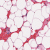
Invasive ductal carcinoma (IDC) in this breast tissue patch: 0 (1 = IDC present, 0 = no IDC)